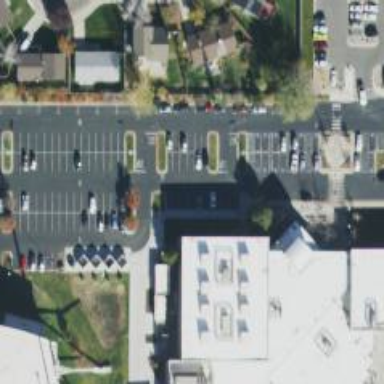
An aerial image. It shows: Parking space is available.